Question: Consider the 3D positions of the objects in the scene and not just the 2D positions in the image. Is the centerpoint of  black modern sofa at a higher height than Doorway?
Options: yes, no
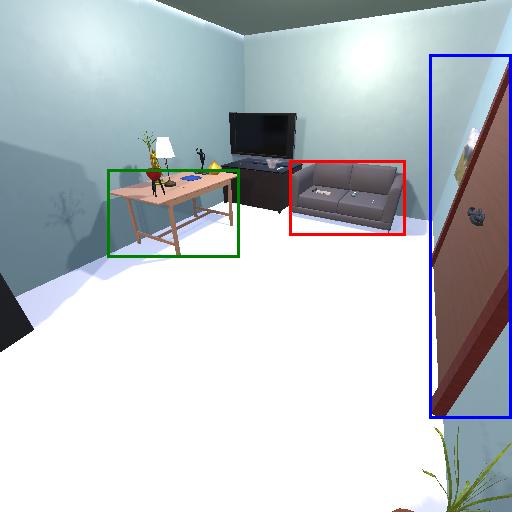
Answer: yes